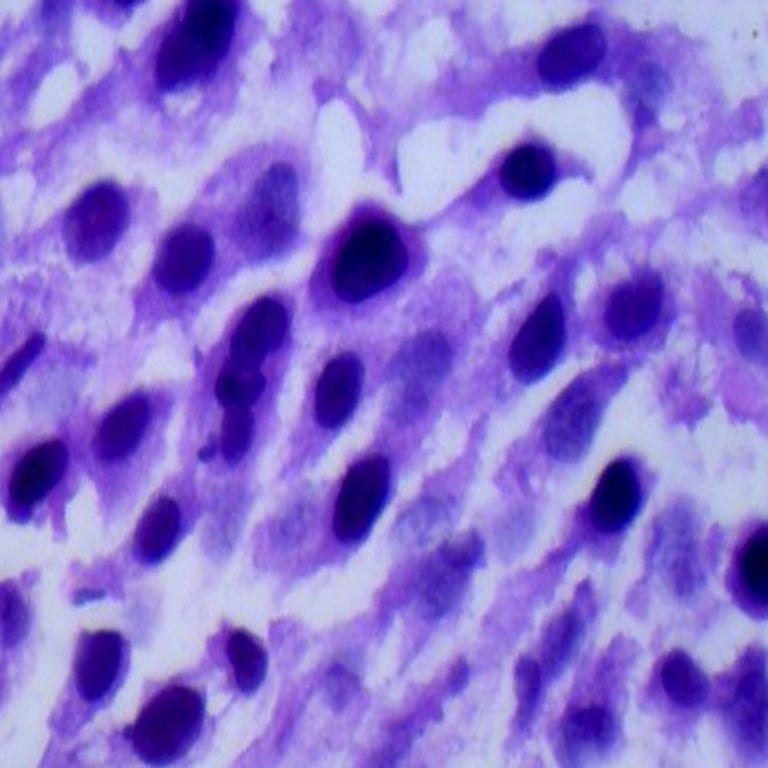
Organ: lung
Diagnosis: squamous carcinomas